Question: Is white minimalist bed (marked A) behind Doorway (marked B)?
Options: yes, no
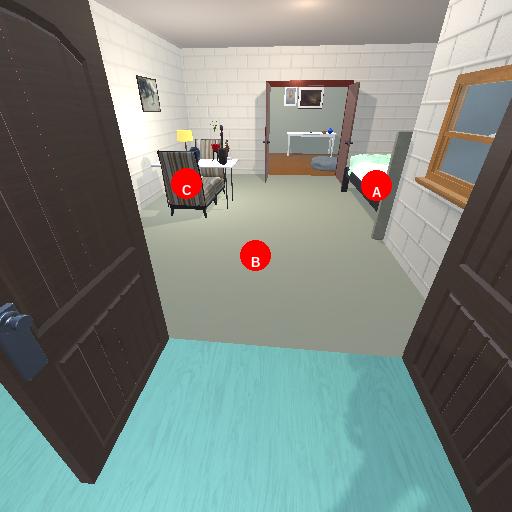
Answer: yes